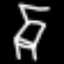
Label: chair